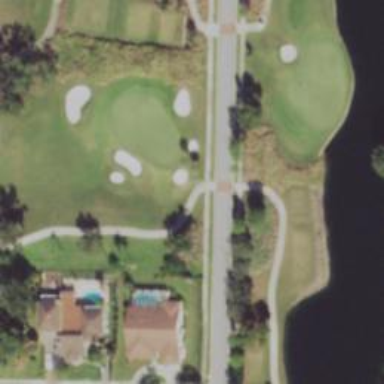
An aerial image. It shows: Service road used as golf cart path.